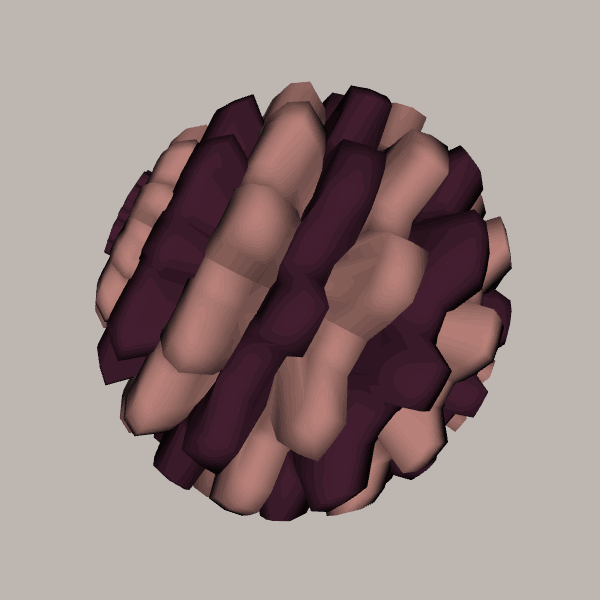
Background: light